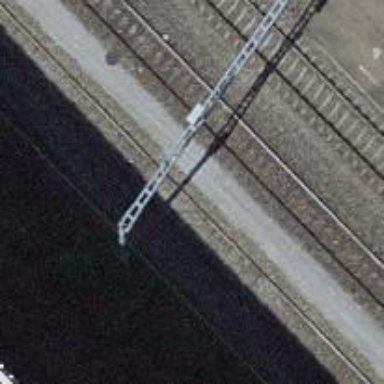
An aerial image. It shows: Railway track with electrified contact lines. This is siding track.